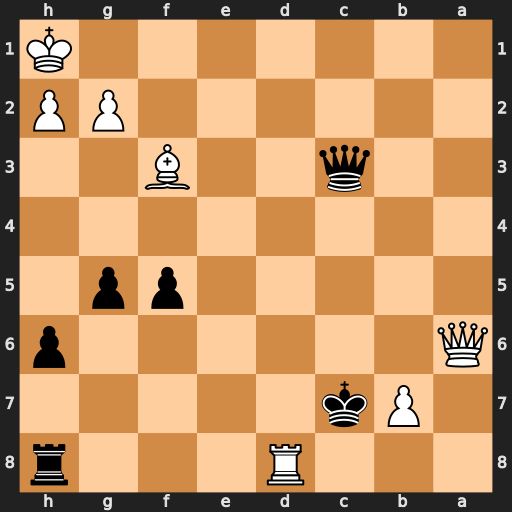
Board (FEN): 3R3r/1Pk5/Q6p/5pp1/8/2q2B2/6PP/7K
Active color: b
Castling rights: -
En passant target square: -
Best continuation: Qe1+ Qf1 Qxf1#